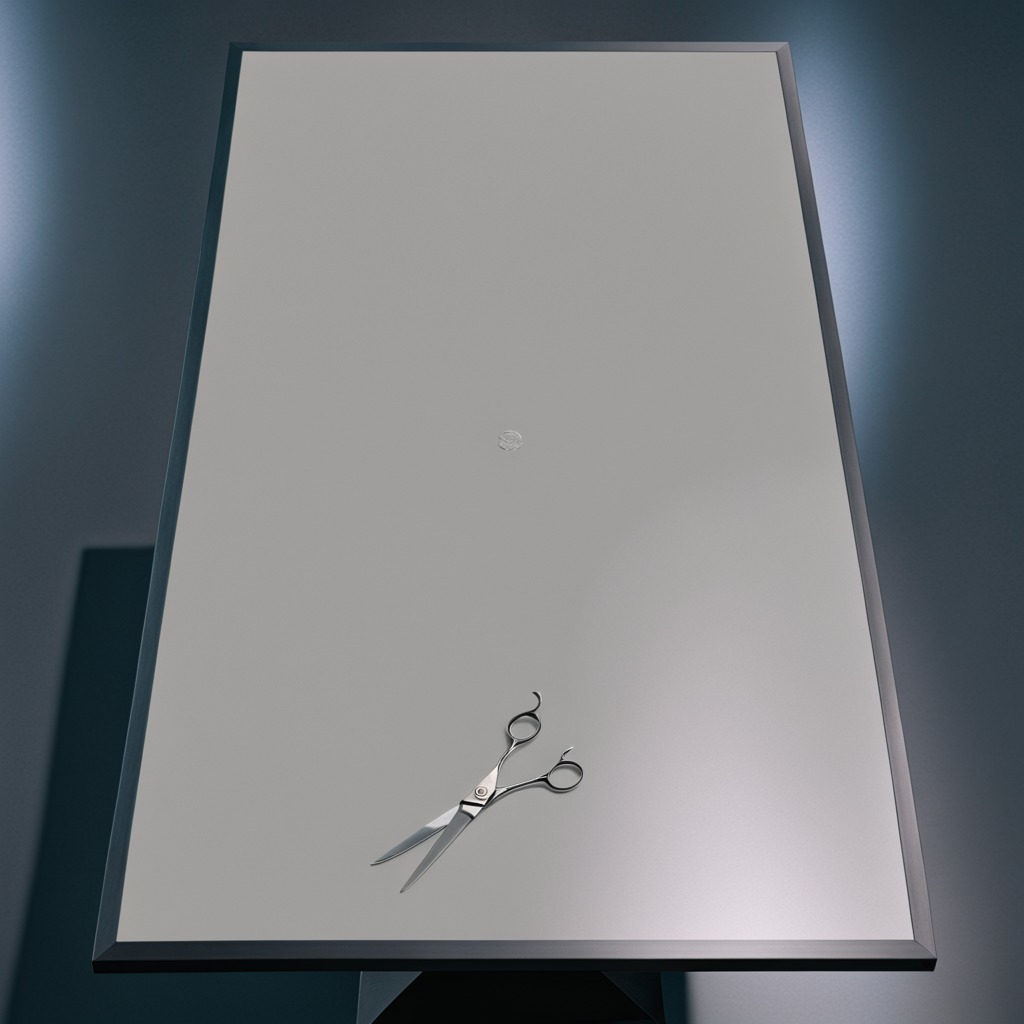
A scissor lying on the tabletop.